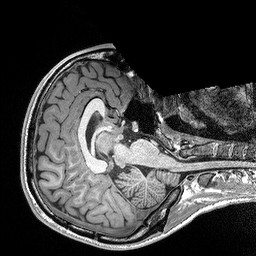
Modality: T1w
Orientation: axial
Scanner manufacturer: siemens
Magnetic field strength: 3 T
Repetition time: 2.3 s